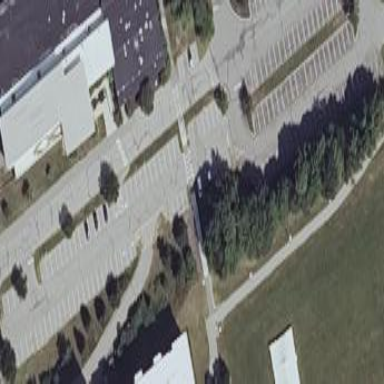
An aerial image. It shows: Parking area.